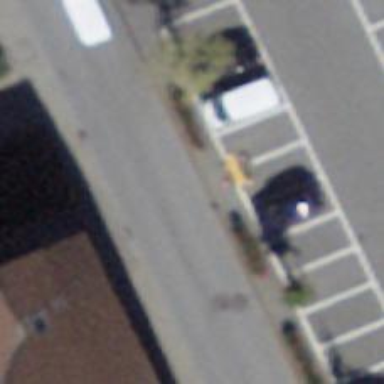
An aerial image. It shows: Charging station.